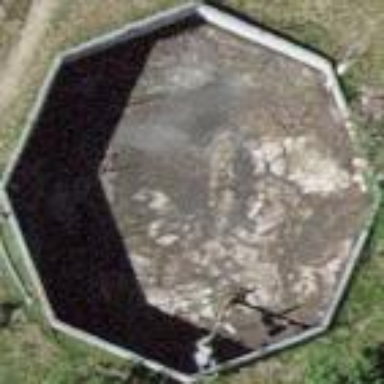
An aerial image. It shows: Storage tank with man-made structure.